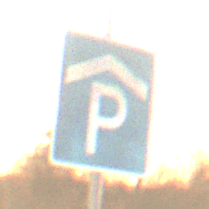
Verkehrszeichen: Parkhaus
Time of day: SunriseSunset
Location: Outdoor (Nature)
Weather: PartlyCloudy
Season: NotSpecified
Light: Natural